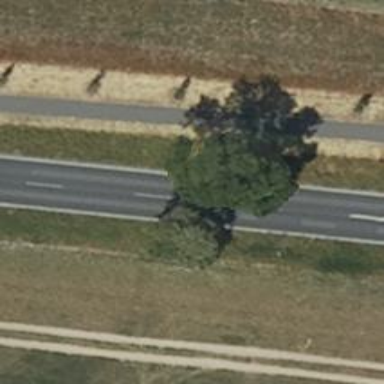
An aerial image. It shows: Deciduous broadleaved tree.